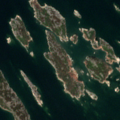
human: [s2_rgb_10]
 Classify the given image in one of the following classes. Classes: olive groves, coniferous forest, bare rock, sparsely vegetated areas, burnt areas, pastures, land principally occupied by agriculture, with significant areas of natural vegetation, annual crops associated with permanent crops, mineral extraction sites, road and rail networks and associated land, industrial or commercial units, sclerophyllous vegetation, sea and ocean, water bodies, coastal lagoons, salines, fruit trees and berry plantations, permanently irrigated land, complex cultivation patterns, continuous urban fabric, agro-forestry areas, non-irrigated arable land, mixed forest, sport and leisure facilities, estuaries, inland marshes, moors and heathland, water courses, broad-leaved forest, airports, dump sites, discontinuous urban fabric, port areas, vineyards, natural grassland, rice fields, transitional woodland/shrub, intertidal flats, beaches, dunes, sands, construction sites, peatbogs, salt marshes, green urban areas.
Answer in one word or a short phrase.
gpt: sea and ocean